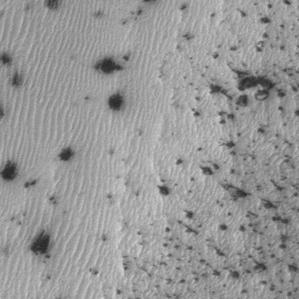
Label: frost